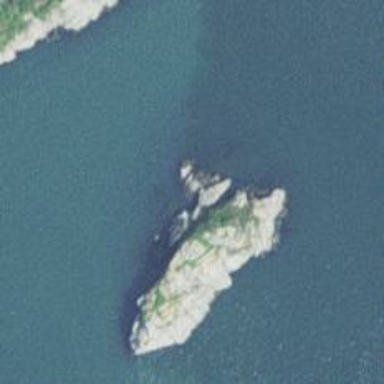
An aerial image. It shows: Islet along the coastline.